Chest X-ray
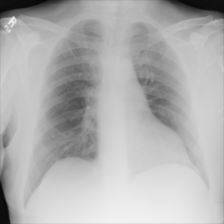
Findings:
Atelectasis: negative
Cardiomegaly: negative
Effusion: negative
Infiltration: negative
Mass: negative
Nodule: positive
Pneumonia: negative
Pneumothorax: negative
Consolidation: negative
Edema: negative
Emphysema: negative
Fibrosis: negative
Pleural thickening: negative
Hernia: negative